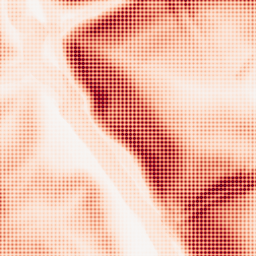
Category: morphological
Decomposition family: morphological_gradient
Decomposition parameters: size: 10
shape: diamond
Upsampling method: sinc_blackman
Upsampling parameters: scale: 4
kernel_size: 4
Upsampling scale: 4